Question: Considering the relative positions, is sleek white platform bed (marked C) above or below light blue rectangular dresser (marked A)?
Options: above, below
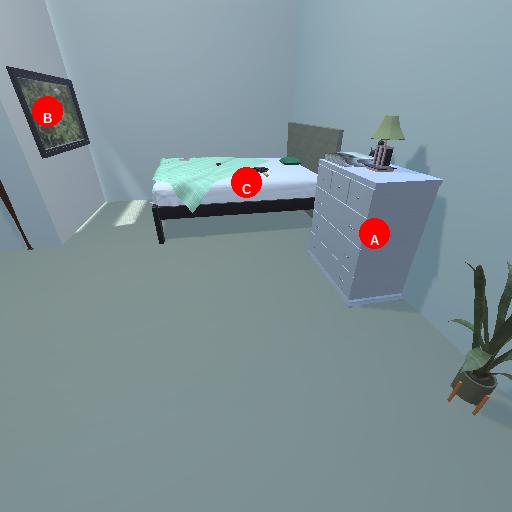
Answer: above